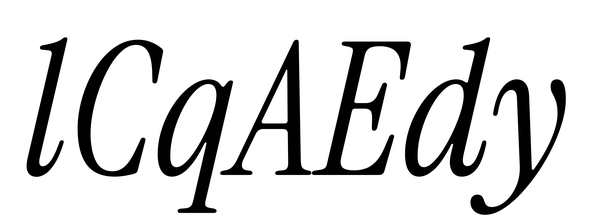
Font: InstrumentSerif-Italic